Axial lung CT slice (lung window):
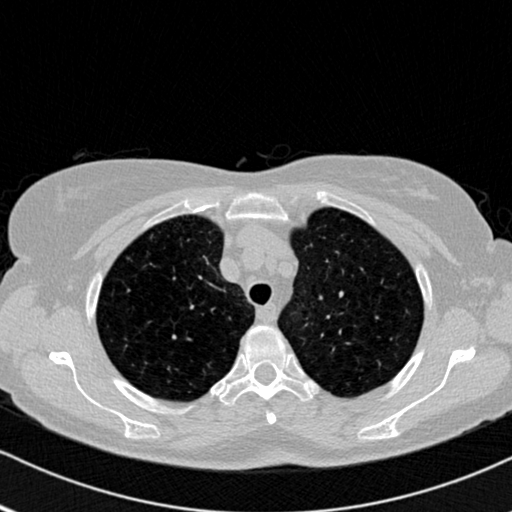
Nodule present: no